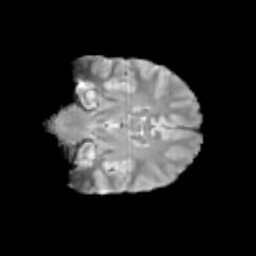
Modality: T2w
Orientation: coronal
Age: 13
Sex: male
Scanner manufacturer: siemens
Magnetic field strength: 3 T
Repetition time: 3.8 s
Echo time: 0.07 s